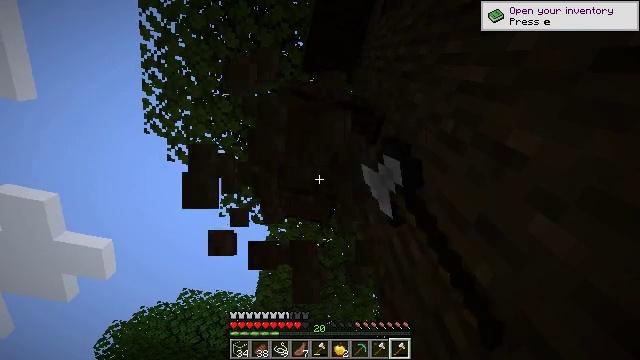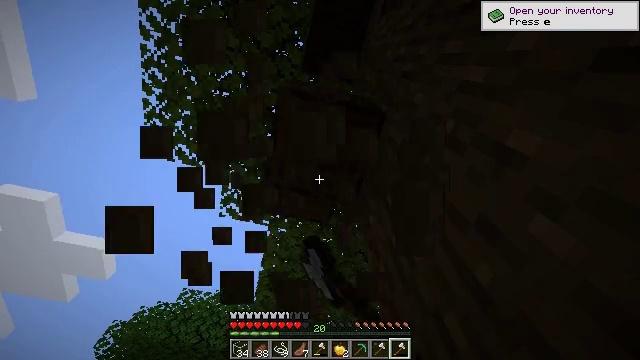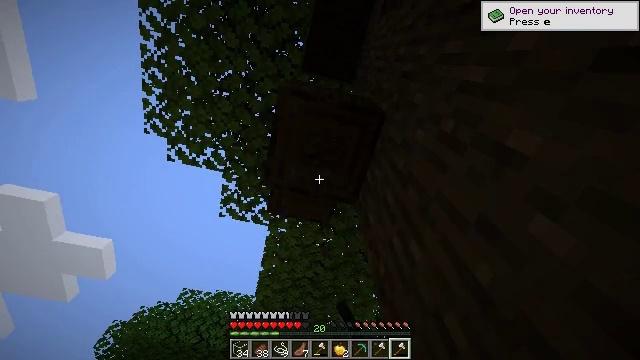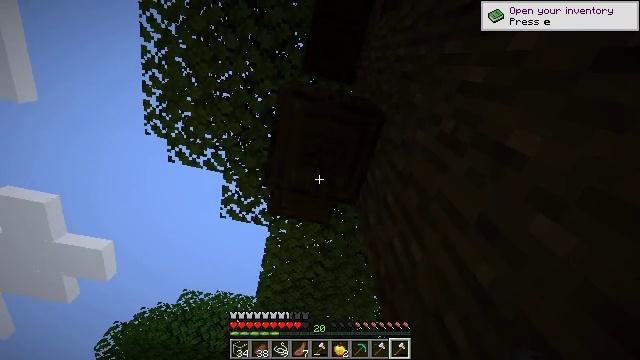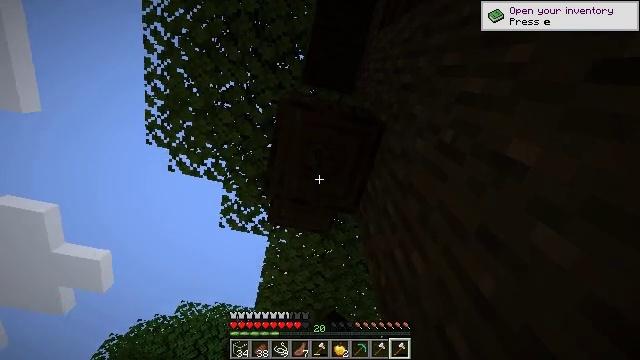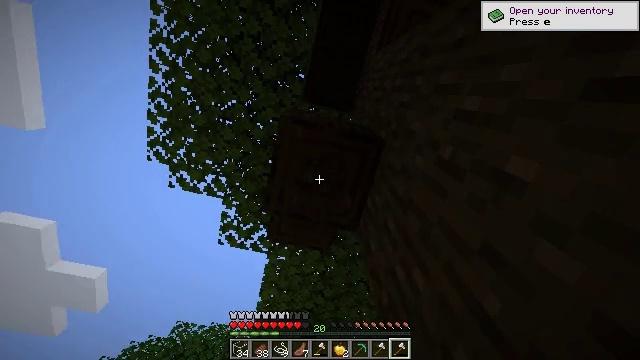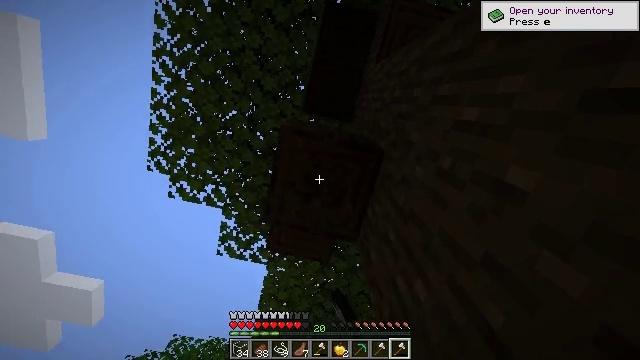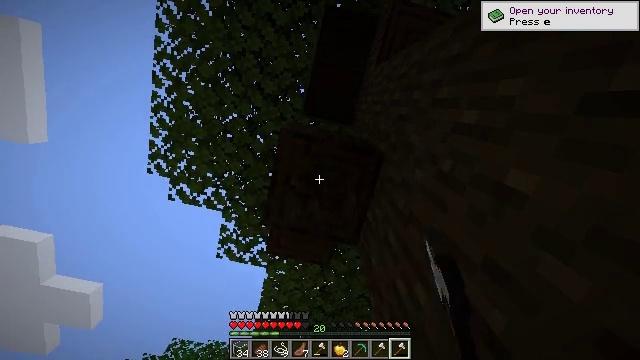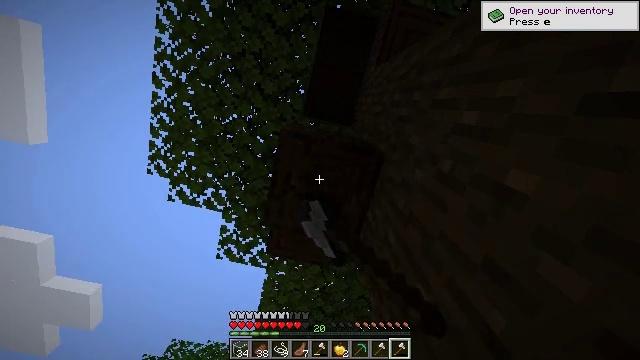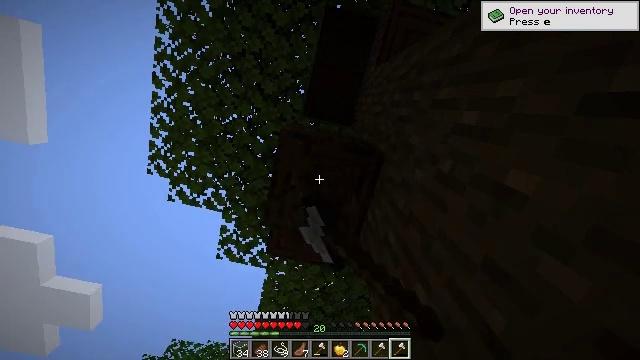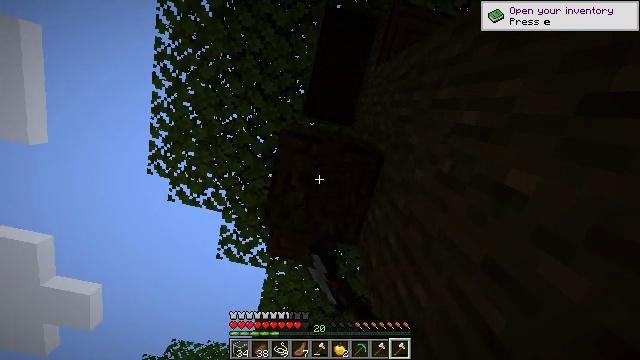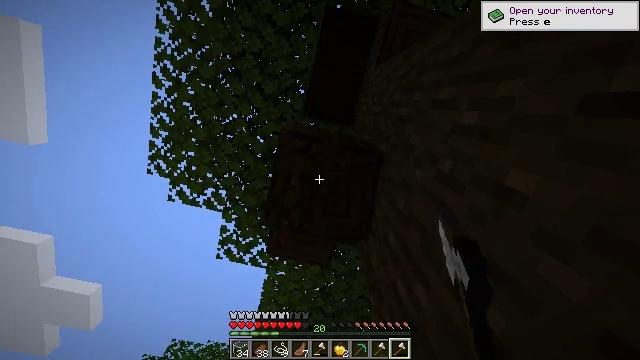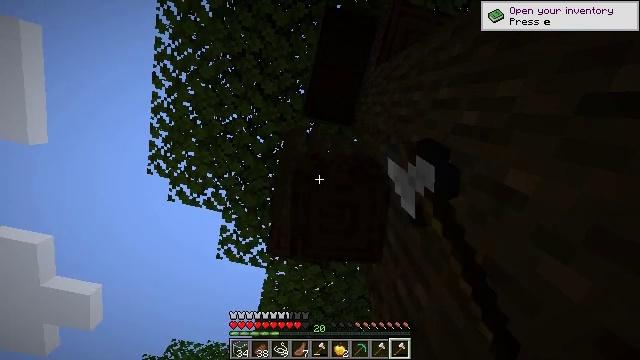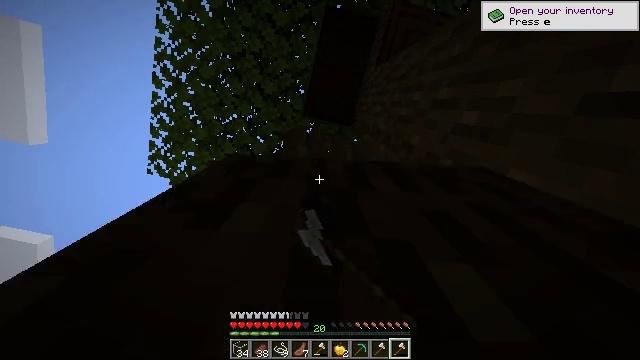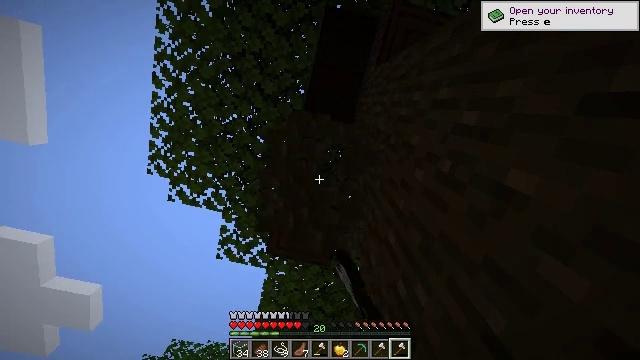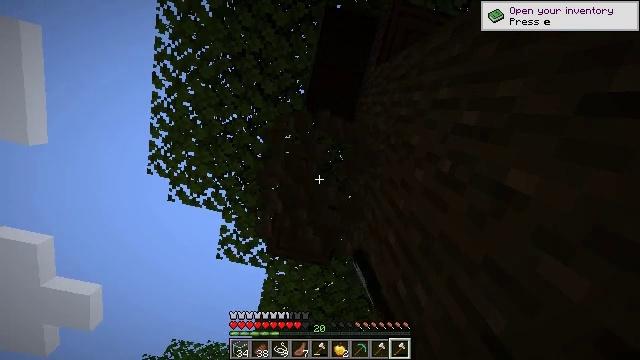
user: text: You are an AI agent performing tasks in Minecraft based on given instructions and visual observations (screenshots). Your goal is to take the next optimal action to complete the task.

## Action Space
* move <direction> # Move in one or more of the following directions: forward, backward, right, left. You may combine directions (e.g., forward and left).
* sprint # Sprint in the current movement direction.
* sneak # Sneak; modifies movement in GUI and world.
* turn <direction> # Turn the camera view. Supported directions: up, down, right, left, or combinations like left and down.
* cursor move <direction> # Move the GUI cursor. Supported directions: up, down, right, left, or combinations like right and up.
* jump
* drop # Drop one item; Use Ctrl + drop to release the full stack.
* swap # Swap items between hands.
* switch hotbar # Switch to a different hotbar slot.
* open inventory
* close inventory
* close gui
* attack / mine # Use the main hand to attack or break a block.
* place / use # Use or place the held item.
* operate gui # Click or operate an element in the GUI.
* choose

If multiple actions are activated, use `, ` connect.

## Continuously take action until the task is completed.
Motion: motion action
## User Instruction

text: Mine the dark oak log from a tree.
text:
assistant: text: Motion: attack / mine
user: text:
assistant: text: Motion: attack / mine
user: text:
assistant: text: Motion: attack / mine
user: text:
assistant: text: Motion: turn up, attack / mine
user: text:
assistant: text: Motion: turn up, attack / mine
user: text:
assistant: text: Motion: turn up, attack / mine
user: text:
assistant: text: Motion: attack / mine
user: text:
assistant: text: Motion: attack / mine
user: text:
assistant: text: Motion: attack / mine
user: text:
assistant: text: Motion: attack / mine
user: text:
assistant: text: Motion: attack / mine
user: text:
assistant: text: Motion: attack / mine
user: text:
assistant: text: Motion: attack / mine
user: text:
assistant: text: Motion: attack / mine
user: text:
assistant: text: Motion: attack / mine
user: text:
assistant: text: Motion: attack / mine
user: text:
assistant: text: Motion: attack / mine
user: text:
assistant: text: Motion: attack / mine
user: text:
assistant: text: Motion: attack / mine
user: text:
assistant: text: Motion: attack / mine
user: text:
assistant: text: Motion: attack / mine
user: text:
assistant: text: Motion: attack / mine
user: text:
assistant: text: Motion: attack / mine
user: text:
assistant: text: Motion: attack / mine
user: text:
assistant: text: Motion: attack / mine
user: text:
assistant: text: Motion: attack / mine
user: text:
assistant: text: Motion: attack / mine
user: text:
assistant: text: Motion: attack / mine
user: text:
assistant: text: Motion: attack / mine
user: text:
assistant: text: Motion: attack / mine